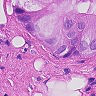
Metastatic tissue present: yes